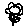
Label: flower